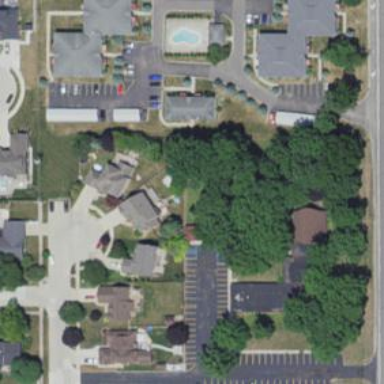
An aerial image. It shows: Condominium within residential area.